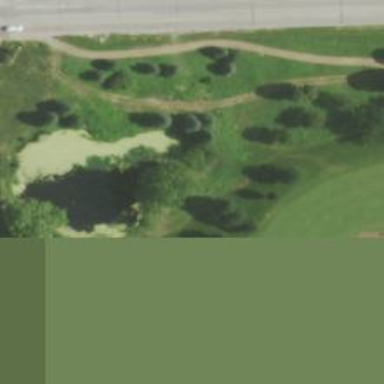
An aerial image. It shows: Water hazard within golf course.